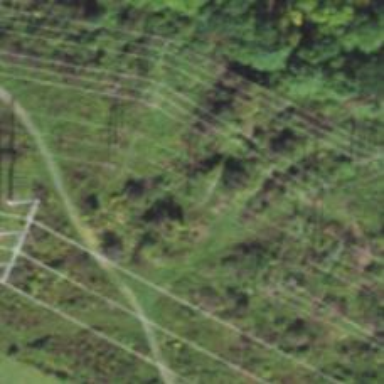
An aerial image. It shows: Power tower.